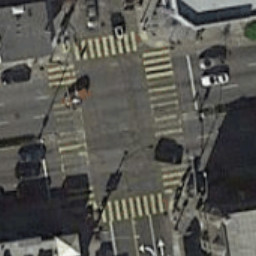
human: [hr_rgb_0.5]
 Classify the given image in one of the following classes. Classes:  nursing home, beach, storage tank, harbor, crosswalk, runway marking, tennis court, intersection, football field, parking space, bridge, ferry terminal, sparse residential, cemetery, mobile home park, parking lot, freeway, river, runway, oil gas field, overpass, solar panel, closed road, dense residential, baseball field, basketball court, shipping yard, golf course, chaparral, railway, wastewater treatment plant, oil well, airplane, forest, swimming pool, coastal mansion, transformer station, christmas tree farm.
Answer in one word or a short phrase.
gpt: crosswalk